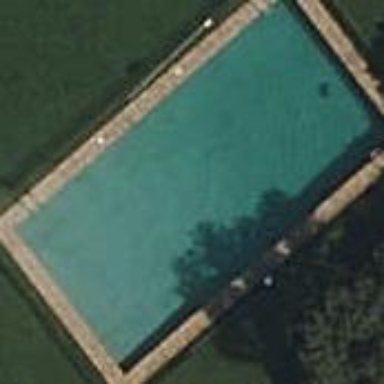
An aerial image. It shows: Swimming pool located in leisure land.